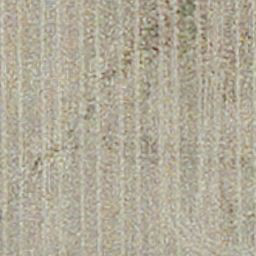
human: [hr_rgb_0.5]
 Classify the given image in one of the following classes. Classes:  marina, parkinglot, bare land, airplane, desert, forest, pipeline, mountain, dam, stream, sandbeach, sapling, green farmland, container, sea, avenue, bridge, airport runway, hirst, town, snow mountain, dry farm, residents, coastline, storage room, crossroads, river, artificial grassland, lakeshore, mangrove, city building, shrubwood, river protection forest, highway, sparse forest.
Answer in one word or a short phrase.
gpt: dry farm